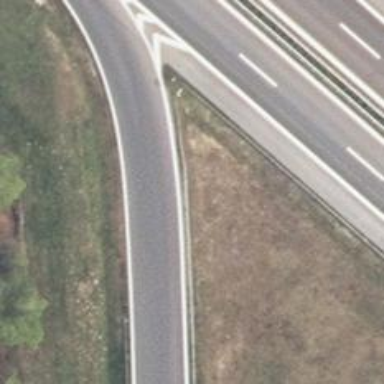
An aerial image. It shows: Asphalt motorway link.